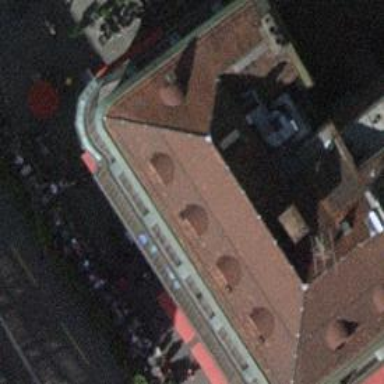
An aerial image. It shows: Restaurant.